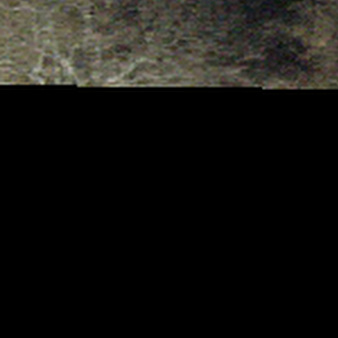
Label: other